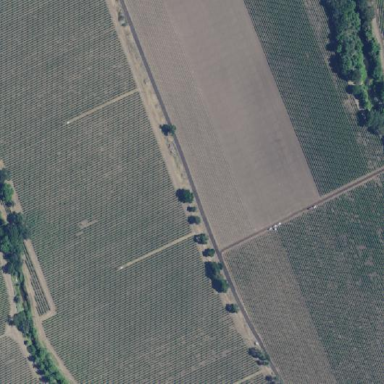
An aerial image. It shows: Vineyard with grape crops.